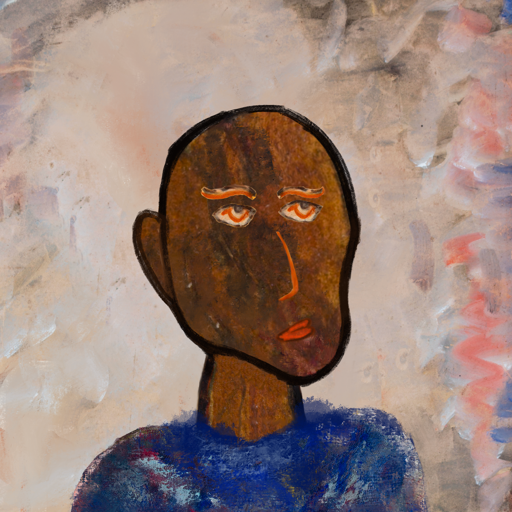
Background: Roy_Bahadur, Head And Neck Side: Mosgoul, Face Side: Experience, Bust: Irani, Hair Side: Blank, Head Accessory: Blank, Second Necklace: Blank, Necklace: Blank, Baby: Blank